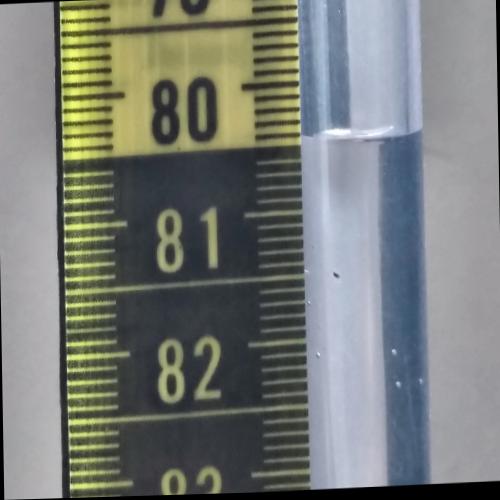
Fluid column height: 80.4 cm